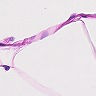
Metastatic tissue present: no